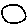
Label: circle